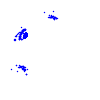
Particle: kaon